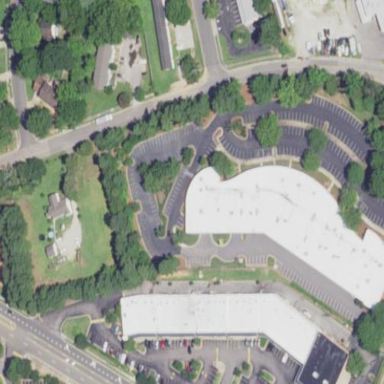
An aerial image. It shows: White-roofed commercial building.